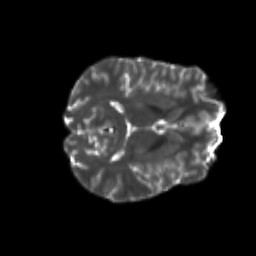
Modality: T2w
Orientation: axial
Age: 19
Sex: male
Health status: healthy
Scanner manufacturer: philips
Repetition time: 7.391 s
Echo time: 0.08599 s